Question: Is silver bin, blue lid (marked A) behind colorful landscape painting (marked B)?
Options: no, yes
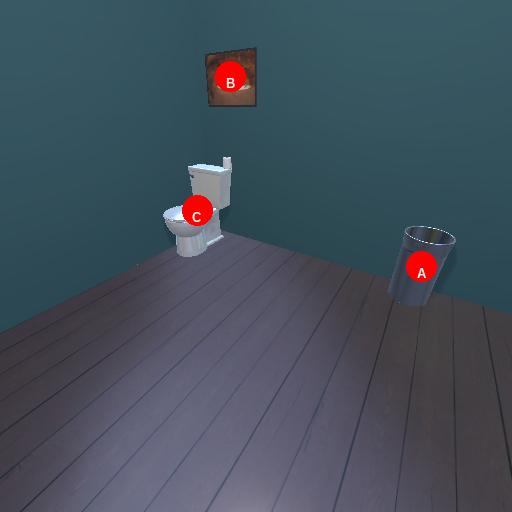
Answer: no